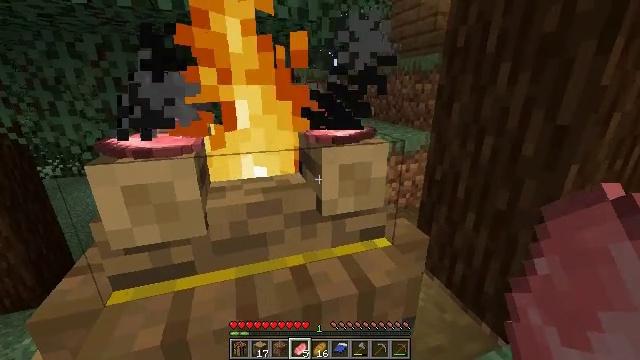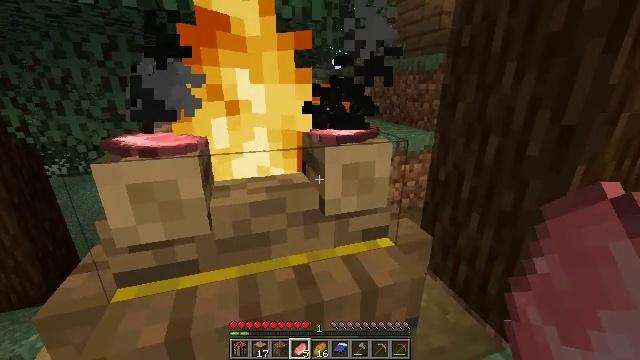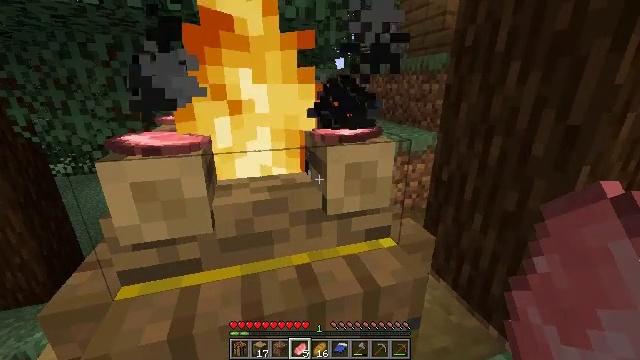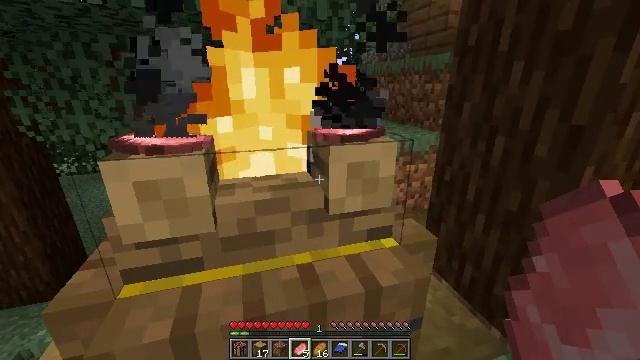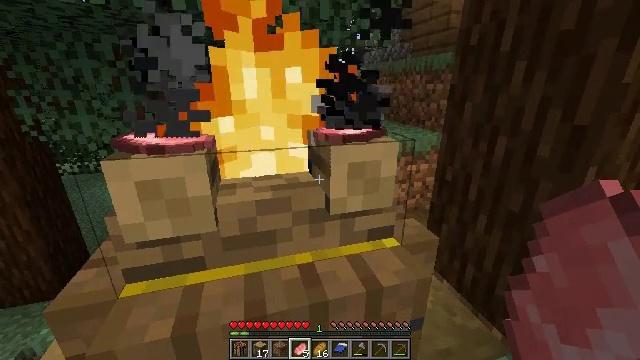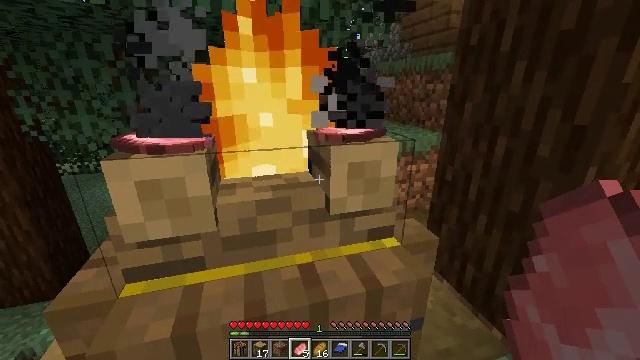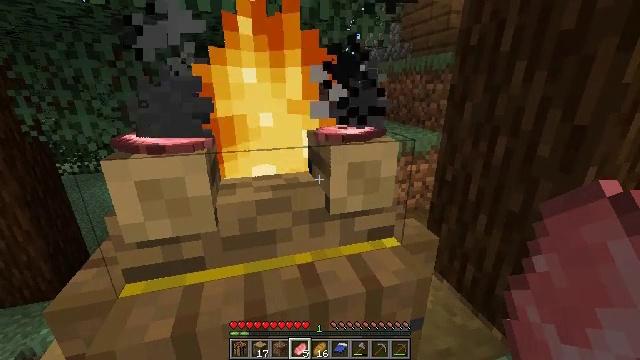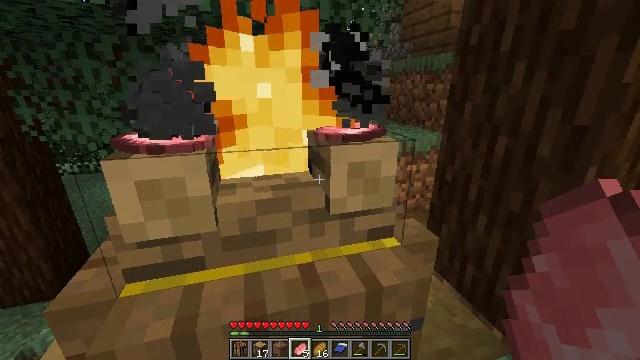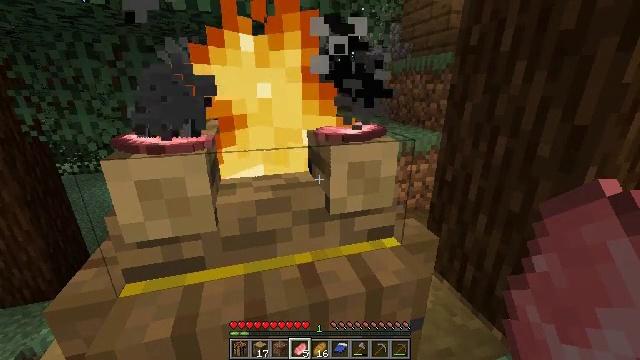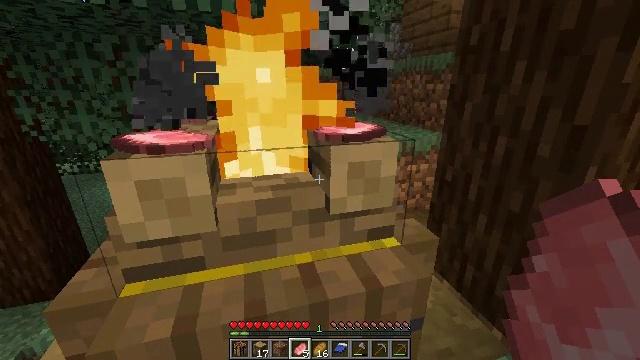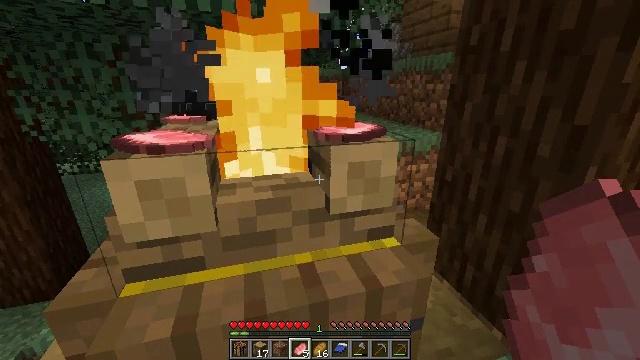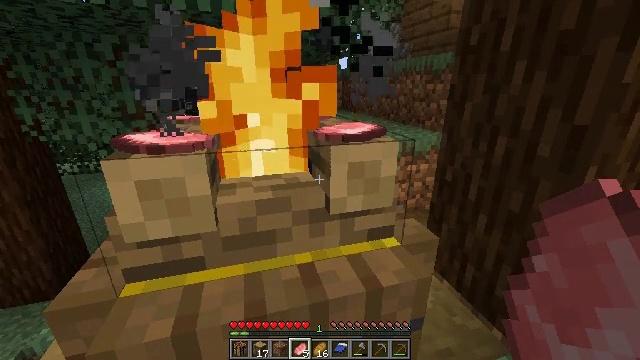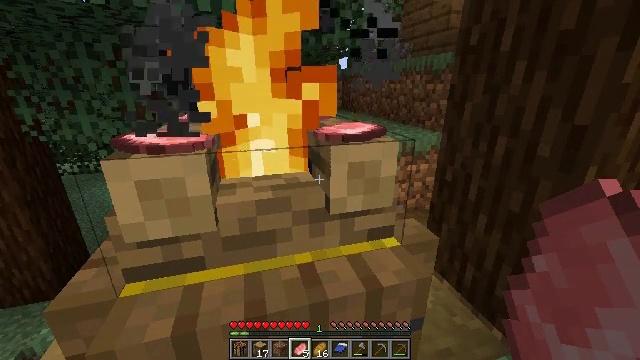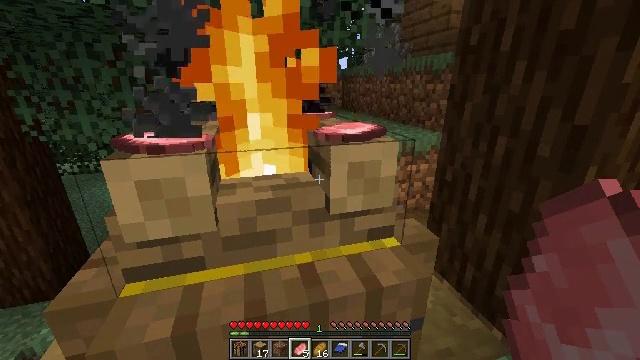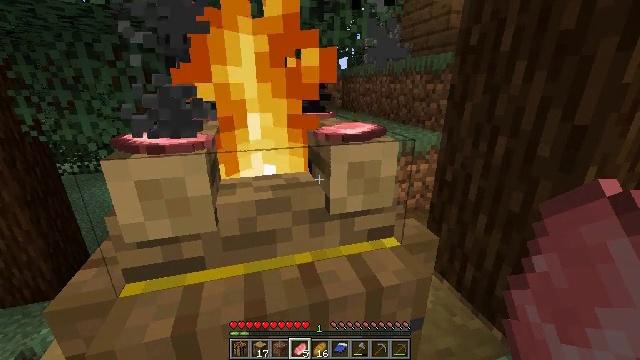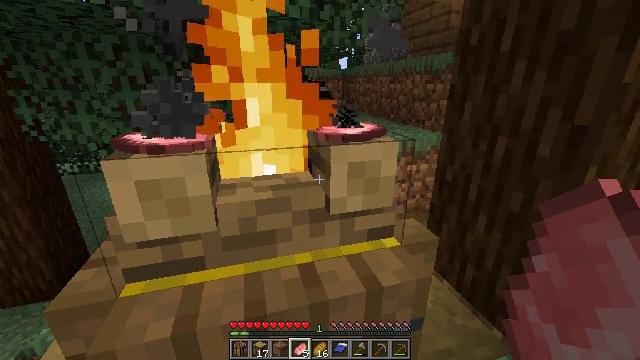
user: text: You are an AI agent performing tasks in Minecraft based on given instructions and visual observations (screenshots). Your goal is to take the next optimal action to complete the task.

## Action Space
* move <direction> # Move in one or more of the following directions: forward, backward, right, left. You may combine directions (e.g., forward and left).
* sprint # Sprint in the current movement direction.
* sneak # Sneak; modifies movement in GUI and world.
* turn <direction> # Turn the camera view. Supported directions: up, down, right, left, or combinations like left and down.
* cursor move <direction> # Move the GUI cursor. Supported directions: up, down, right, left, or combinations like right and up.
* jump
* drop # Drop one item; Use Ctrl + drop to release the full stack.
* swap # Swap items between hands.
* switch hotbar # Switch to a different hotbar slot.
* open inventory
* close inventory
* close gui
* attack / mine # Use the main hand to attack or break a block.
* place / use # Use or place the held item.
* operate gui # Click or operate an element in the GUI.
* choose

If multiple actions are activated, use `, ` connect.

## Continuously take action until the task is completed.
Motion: motion action
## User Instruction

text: Collect mossy cobblestone from a structure.
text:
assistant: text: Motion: no_op
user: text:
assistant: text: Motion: no_op
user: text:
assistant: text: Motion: no_op
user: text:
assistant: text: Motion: no_op
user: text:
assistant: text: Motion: no_op
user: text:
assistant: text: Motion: no_op
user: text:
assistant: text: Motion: no_op
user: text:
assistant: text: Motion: no_op
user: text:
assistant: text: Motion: no_op
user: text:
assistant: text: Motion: no_op
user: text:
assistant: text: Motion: no_op
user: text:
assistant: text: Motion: no_op
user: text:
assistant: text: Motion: no_op
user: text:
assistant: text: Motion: no_op
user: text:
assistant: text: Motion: no_op
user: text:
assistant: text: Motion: no_op
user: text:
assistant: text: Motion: no_op
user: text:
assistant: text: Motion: no_op
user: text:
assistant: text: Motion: no_op
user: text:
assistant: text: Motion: no_op
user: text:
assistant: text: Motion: no_op
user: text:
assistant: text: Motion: no_op
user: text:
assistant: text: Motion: no_op
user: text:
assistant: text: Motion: no_op
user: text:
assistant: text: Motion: no_op
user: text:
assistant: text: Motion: no_op
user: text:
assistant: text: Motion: no_op
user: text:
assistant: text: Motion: no_op
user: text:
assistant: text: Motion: no_op
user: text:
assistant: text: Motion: no_op